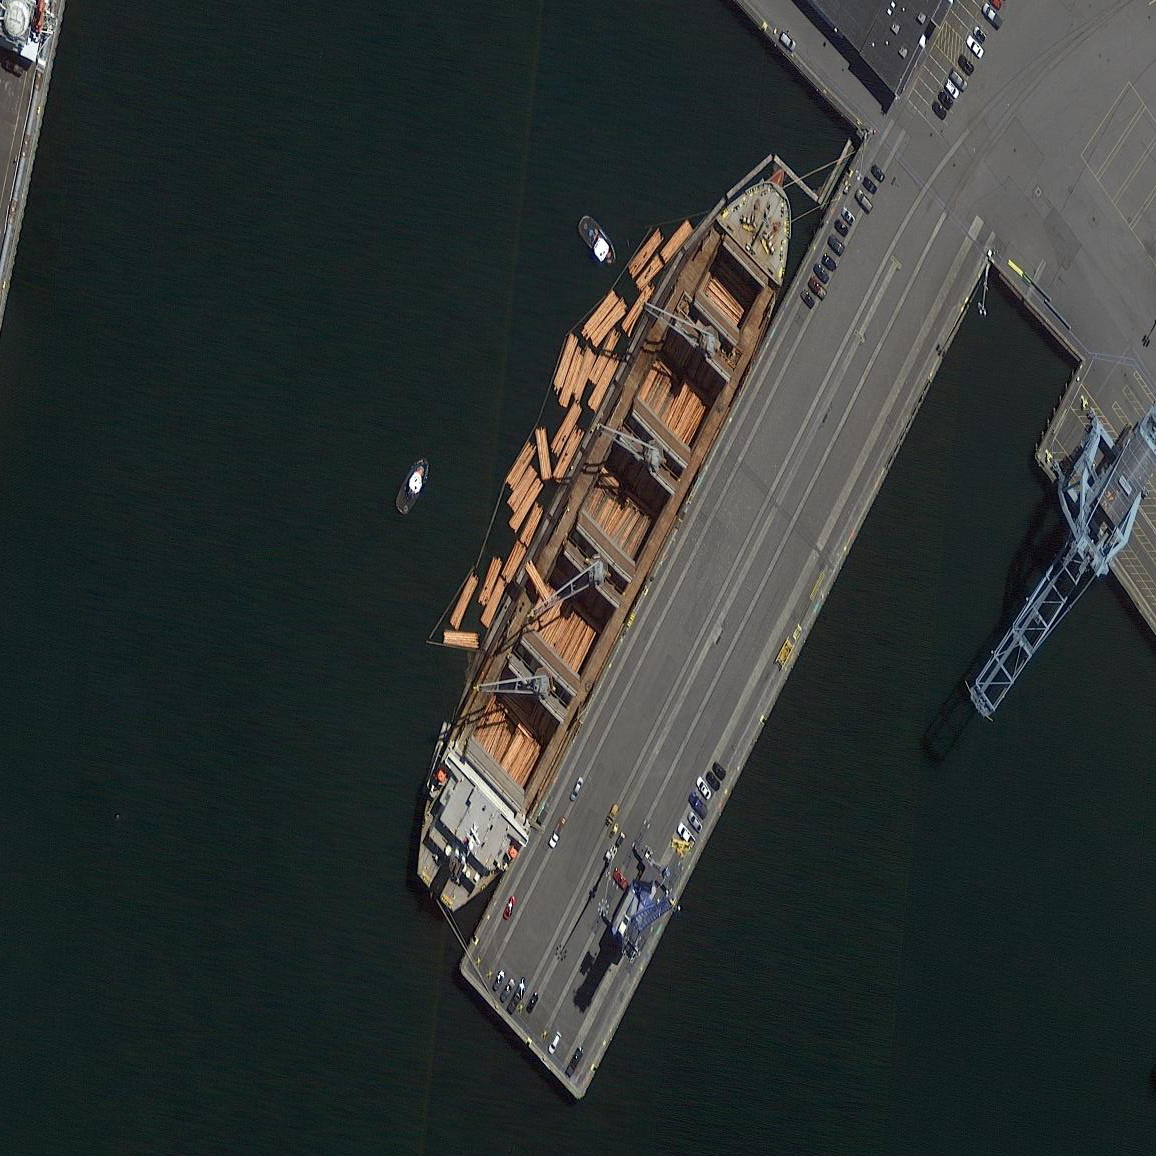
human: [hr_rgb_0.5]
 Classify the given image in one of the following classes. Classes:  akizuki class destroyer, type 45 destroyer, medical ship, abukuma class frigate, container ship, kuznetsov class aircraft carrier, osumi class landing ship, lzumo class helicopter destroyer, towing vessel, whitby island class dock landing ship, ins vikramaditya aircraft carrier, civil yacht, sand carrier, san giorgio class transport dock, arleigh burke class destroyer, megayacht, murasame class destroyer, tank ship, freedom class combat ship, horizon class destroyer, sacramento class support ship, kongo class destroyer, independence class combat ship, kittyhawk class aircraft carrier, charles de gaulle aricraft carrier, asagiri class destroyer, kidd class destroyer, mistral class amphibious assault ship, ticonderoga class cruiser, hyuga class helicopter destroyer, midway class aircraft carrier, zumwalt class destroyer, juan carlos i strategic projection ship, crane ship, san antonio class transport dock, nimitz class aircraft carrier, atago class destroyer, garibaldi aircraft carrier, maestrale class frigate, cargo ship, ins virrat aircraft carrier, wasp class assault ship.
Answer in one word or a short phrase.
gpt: Cargo ship